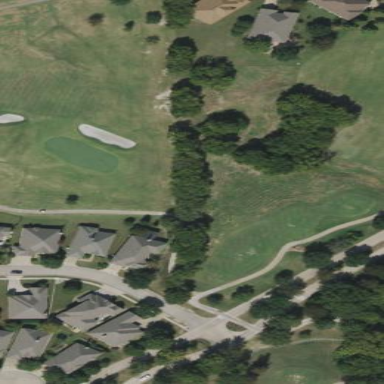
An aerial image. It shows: Area of rough grass used for golf.